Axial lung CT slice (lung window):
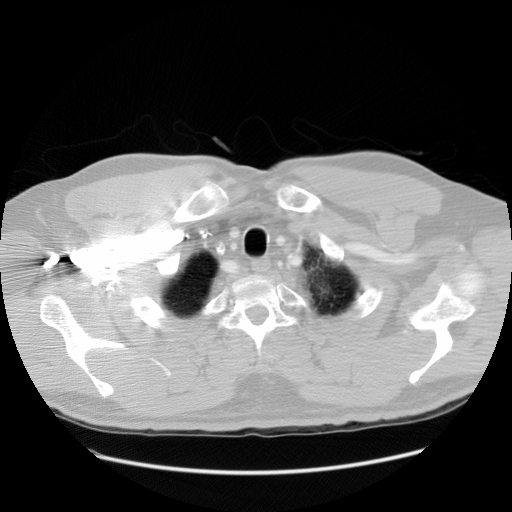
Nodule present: no